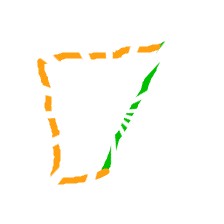
Shape: trapezoid